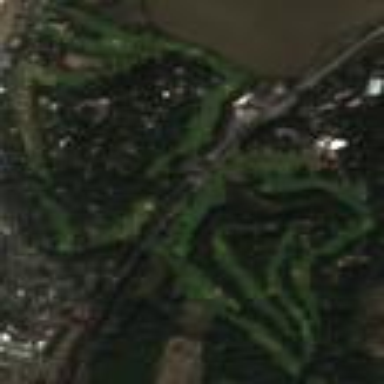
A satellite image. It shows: Golf course.